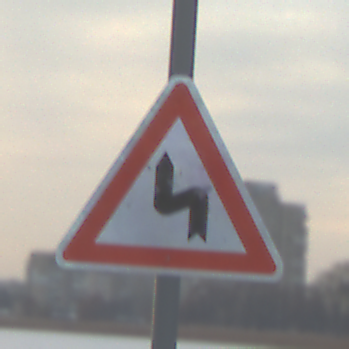
Verkehrszeichen: DoppelkurveZunaechstLinks
Umgebung: Outdoor, Nature
Tageszeit: SunriseSunset
Wetter: PartlyCloudy
Licht: Natural
Jahreszeit: NotSpecified
Kontrast: LowContrast